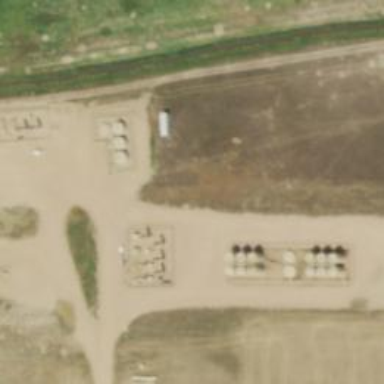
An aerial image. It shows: Storage tank with man-made structure.